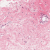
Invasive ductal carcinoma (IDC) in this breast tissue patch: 0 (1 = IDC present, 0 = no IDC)